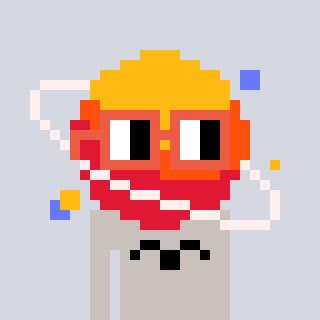
a pixel art character with square orange glasses, a saturn-shaped head and a foggrey-colored body on a cool background